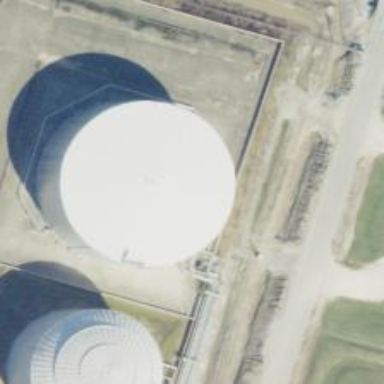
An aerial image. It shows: Storage tank building.